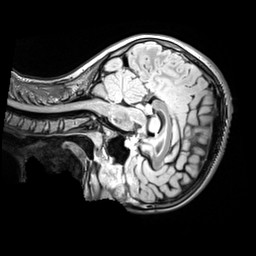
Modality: FLAIR
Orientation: sagittal
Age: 13
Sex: female
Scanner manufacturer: siemens
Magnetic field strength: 3 T
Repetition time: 5 s
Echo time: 0.388 s